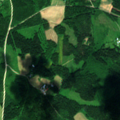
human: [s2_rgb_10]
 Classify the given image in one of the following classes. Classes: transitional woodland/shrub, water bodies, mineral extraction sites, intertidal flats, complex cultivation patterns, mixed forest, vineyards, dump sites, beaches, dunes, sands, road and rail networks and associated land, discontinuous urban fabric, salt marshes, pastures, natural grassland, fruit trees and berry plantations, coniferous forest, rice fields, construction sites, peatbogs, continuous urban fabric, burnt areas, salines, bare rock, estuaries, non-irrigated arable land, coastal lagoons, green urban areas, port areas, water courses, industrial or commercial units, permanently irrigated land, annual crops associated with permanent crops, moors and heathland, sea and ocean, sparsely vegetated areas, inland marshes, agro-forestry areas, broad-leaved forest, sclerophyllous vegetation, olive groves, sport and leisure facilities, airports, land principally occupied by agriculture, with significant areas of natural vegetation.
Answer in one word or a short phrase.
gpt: non-irrigated arable land, coniferous forest, mixed forest